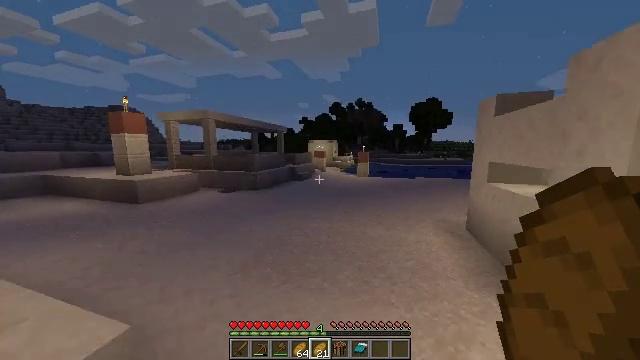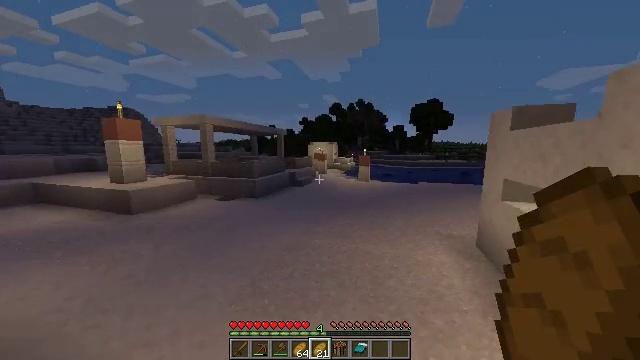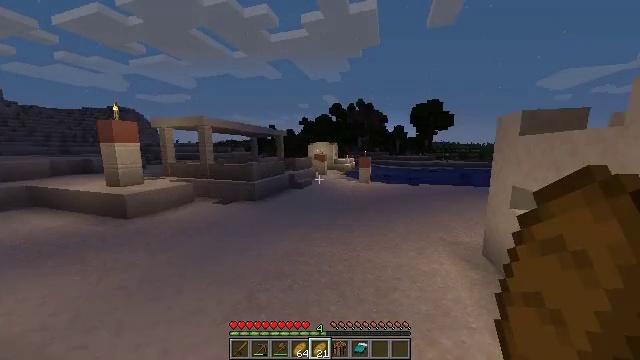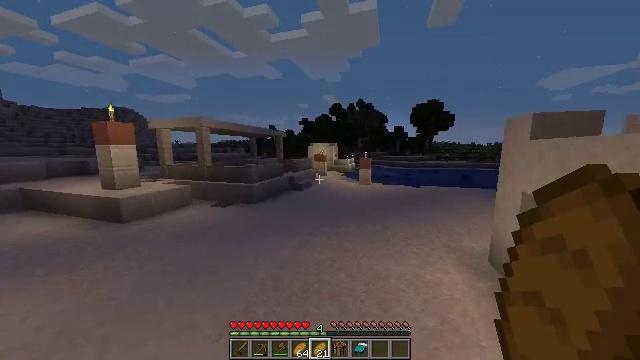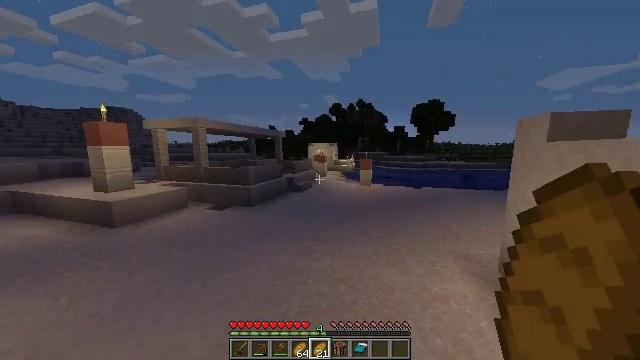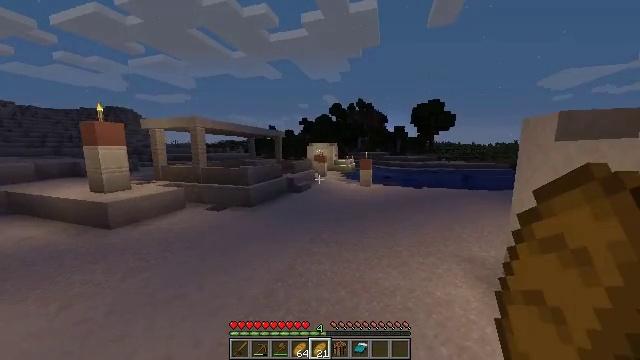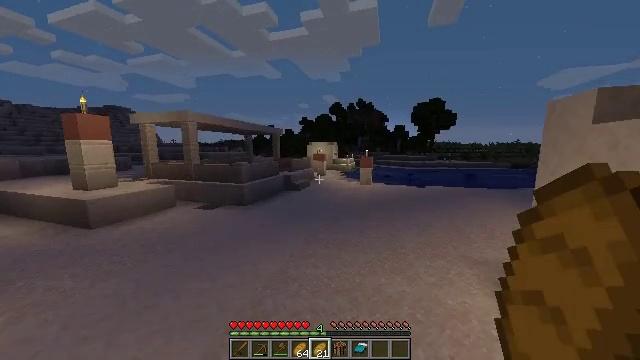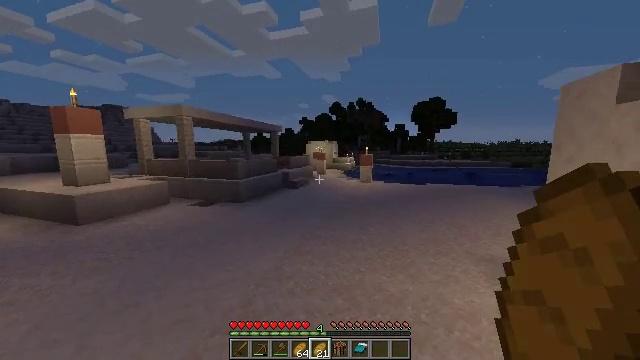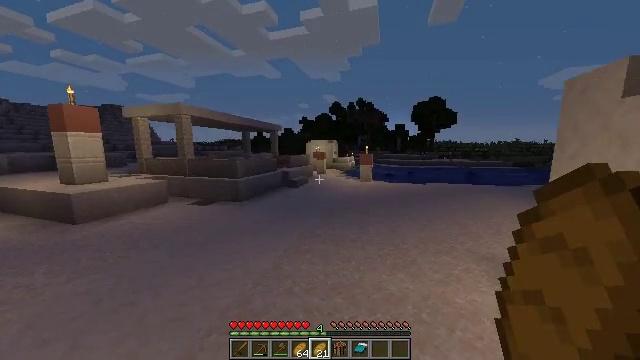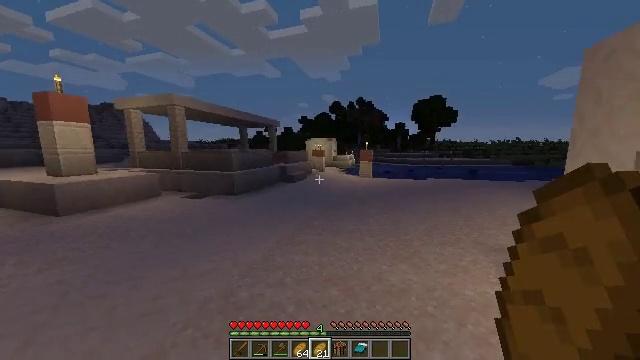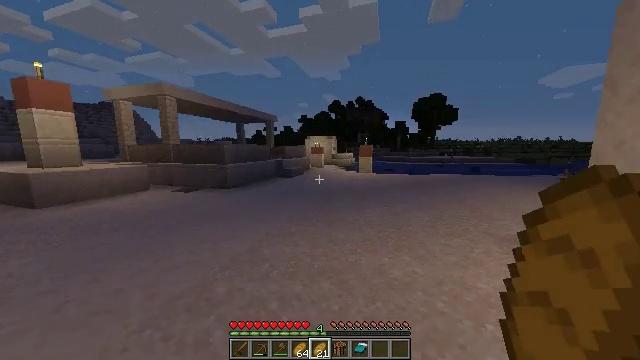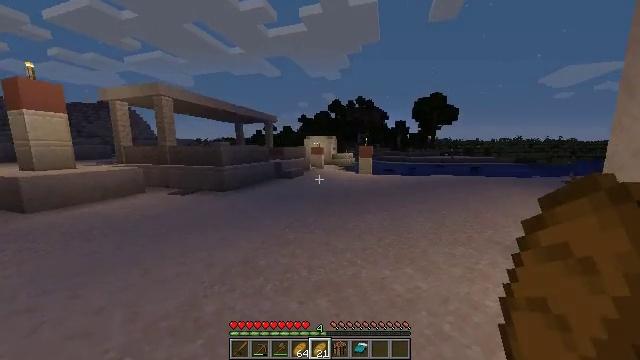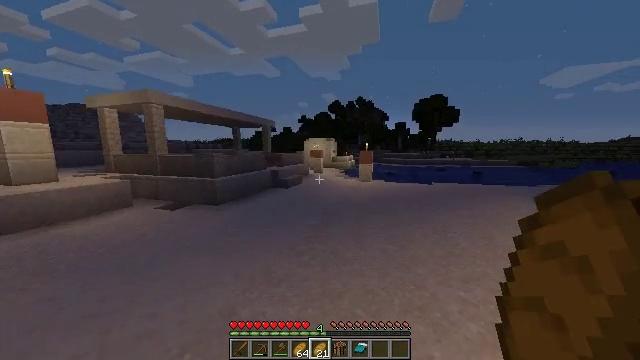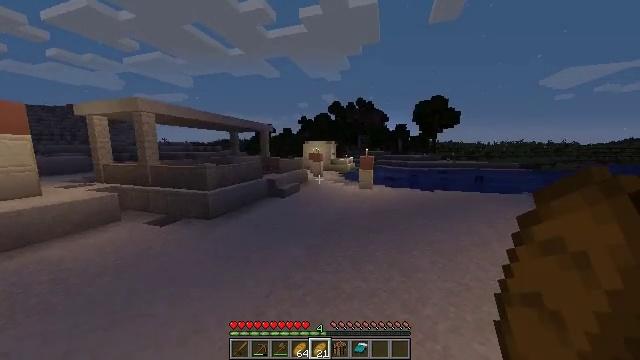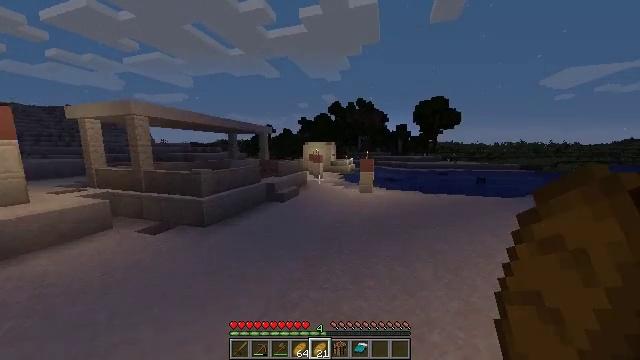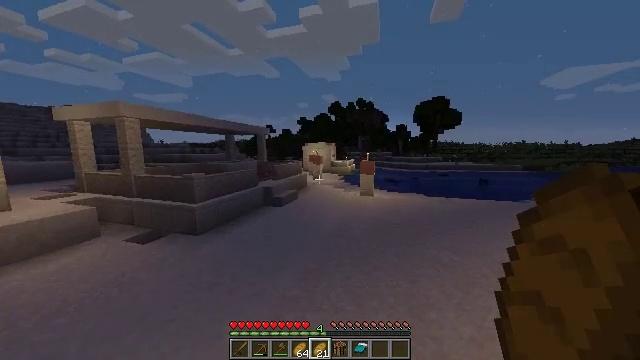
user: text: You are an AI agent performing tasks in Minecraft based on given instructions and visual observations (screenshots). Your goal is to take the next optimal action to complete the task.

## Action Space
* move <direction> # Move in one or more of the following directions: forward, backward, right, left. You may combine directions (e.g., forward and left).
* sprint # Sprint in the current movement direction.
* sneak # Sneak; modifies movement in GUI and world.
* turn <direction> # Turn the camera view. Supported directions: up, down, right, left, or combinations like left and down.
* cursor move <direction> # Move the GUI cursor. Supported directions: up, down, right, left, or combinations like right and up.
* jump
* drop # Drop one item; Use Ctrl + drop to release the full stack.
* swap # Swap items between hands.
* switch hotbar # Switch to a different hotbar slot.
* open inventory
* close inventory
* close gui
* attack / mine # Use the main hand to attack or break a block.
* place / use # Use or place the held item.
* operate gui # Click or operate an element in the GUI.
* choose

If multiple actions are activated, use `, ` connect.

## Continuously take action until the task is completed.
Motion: motion action
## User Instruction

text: Destroy the smoker to move it.
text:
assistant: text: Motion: move forward and move right, jump
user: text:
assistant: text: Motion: move forward and move right, jump
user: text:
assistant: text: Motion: move forward and move right, jump
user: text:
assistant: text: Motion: move forward and move right, jump
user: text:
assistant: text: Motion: move forward and move right, jump
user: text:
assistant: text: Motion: move forward and move right, jump
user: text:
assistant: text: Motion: move forward and move right, jump
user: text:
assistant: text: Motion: move forward and move right, jump
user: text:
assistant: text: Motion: move forward and move right, jump
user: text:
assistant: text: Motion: move forward, jump
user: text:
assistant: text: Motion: move forward, jump
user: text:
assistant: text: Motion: move forward, jump
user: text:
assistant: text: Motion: move forward, jump
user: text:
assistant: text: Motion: move forward, jump
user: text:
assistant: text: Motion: move forward, jump
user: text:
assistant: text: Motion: move forward, jump
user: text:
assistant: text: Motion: move forward, jump
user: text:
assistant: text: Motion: move forward, jump
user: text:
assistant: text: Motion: move forward, jump
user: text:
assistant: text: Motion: move forward, jump
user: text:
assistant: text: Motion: move forward, jump
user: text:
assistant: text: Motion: move forward, jump
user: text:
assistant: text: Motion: move forward, jump
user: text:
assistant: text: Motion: move forward, jump
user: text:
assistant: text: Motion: move forward, jump
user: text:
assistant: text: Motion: move forward, jump
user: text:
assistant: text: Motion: move forward, jump
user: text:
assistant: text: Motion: move forward, jump
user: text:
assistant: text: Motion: move forward, turn left, jump
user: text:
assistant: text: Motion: move forward, turn left and up, jump